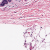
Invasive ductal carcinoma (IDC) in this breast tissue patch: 0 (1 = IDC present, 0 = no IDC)